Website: apple
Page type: account-selection
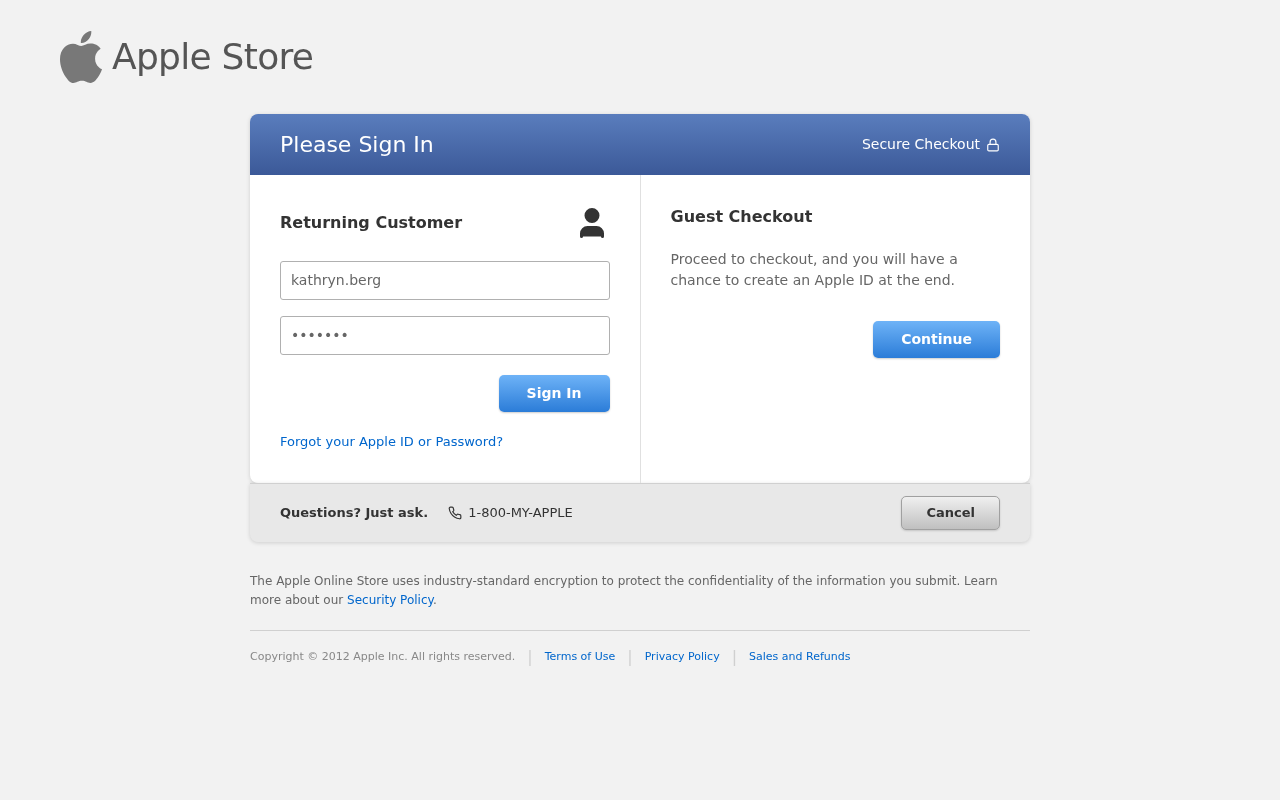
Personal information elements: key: PII_LOGIN_USERNAME
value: kathryn.berg